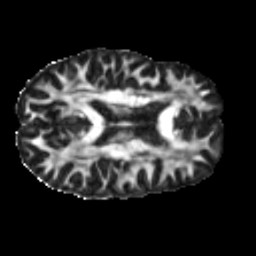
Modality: FA
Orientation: axial
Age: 46
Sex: male
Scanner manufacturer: siemens
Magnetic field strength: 3 T
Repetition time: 5 s
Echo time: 0.092 s